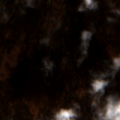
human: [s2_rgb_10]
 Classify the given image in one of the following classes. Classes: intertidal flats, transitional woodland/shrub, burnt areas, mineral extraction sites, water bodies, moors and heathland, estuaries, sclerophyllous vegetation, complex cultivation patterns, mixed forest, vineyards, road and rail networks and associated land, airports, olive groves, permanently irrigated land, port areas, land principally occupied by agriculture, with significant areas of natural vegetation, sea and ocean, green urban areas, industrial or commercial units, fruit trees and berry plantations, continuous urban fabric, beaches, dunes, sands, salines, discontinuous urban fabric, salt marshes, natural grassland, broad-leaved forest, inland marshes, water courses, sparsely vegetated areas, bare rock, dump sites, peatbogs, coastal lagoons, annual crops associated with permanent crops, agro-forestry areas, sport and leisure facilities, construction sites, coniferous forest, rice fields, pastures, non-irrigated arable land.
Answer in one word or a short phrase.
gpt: moors and heathland, peatbogs